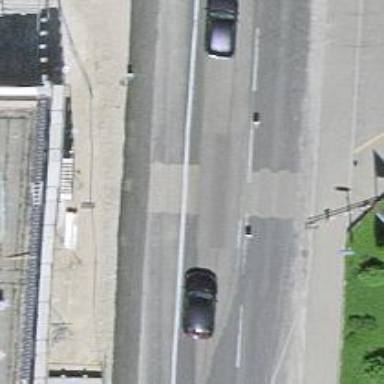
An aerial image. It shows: Marked road crossing.